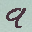
Label: 9